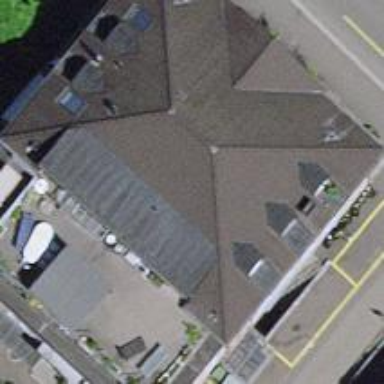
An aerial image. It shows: Restaurant.